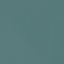
Land use / land cover: SeaLake